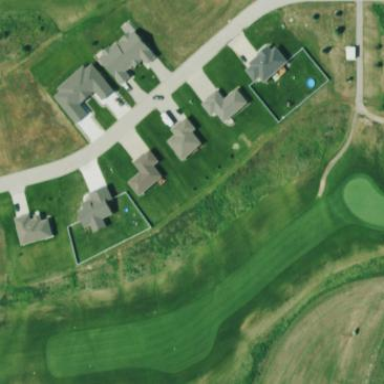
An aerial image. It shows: Grassy area designated as golf fairway.